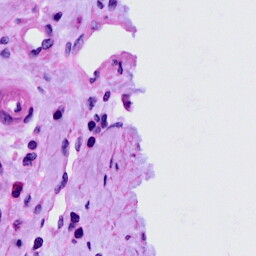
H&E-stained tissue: Cervix